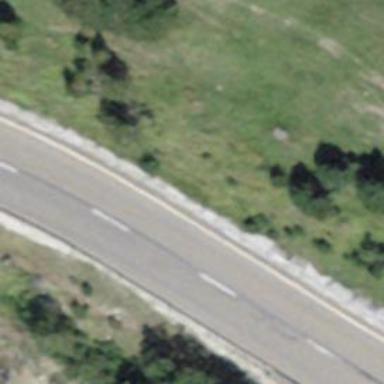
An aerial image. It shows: Secondary road with asphalt surface.